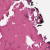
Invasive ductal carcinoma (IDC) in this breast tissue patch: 0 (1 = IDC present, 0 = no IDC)